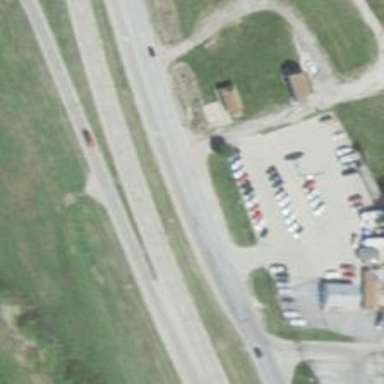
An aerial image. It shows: Primary highway.